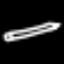
Label: pencil